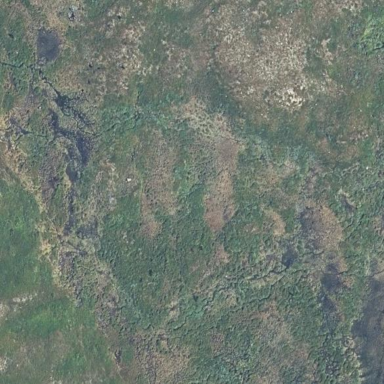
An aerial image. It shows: Bog wetland.